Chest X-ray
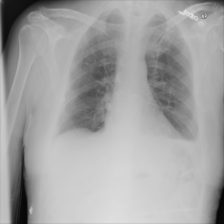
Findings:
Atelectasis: negative
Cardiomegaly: negative
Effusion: positive
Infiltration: negative
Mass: negative
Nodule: negative
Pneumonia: negative
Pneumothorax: negative
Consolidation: negative
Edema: negative
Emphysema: negative
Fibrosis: negative
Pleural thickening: negative
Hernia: negative